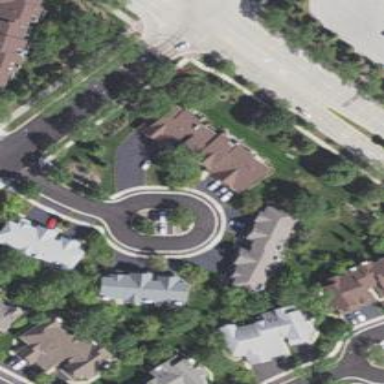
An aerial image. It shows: Turning circle on the road.